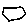
Label: hexagon